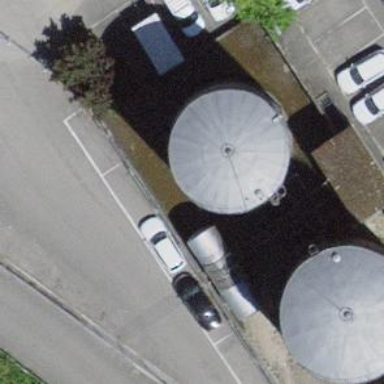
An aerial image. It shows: Storage tank created as man-made structure.